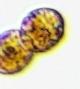
Label: Margalefidinium